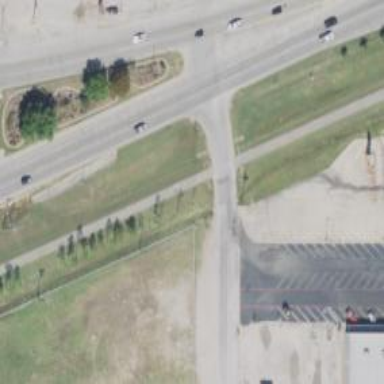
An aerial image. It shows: Marked crossing on the road.